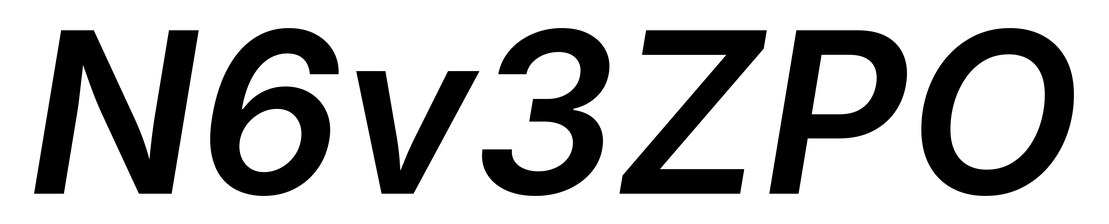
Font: Inter-Italic_SemiBold_Italic